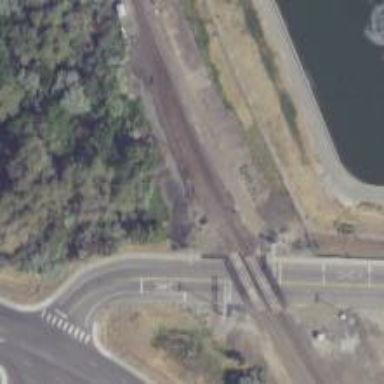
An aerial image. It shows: Railway signal.